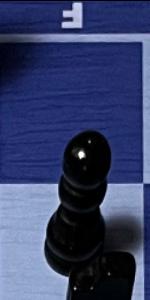
Label: Pawn_Black